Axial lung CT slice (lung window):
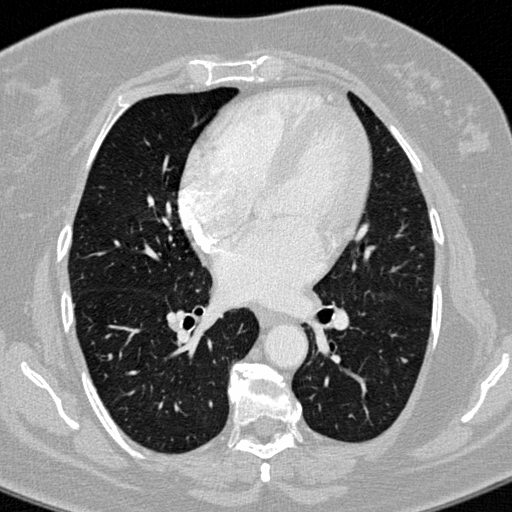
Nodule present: no